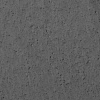
Atmospheric dust classification: not_dusty